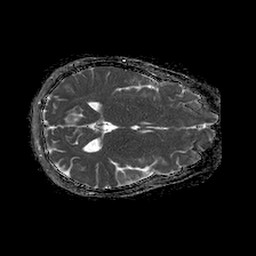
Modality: ADC
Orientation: axial
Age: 29
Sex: female
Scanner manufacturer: philips
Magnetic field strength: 1.5 T
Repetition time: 4.6 s
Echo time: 0.08554 s